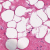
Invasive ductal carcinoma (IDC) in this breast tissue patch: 0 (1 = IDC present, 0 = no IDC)